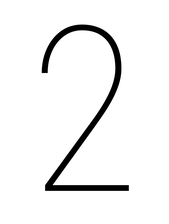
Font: Roboto_Condensed_Thin